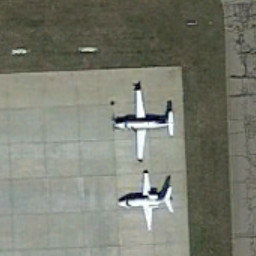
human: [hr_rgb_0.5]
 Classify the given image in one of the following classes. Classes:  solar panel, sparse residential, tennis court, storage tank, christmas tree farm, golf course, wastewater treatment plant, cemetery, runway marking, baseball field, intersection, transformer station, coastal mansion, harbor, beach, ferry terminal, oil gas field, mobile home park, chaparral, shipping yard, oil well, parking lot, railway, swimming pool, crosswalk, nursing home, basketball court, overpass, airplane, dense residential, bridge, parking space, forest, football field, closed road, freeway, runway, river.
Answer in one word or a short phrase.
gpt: airplane